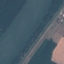
Label: River